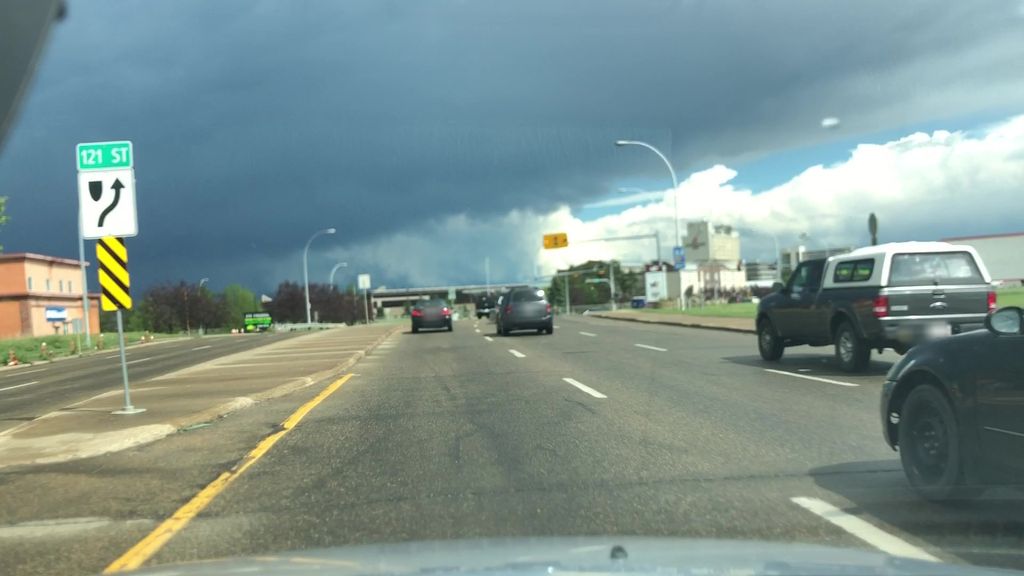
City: edmonton